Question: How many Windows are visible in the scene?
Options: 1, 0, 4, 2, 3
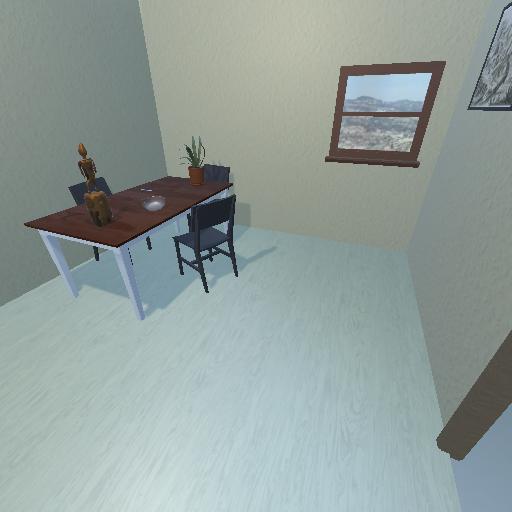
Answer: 1